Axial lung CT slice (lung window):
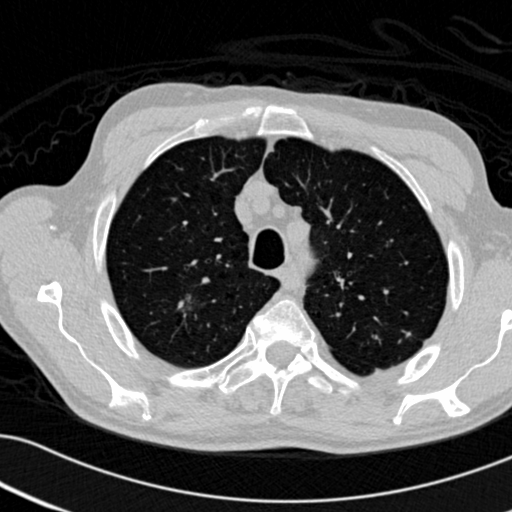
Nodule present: yes
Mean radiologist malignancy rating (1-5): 4